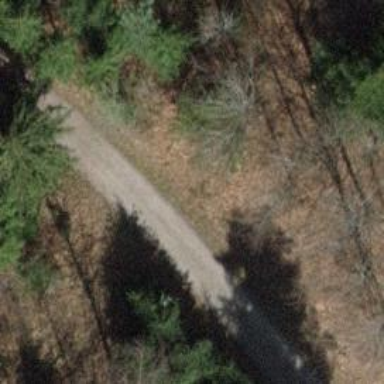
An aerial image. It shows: Compacted grade2 track used for forestry vehicles.